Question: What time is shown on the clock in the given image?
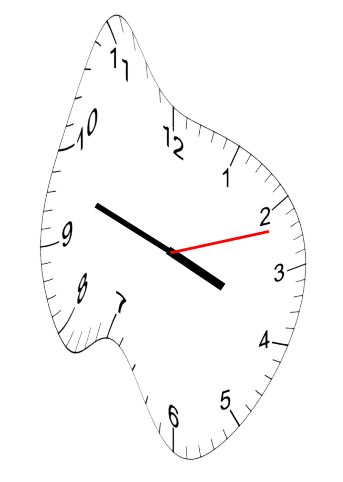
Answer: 03:48:12